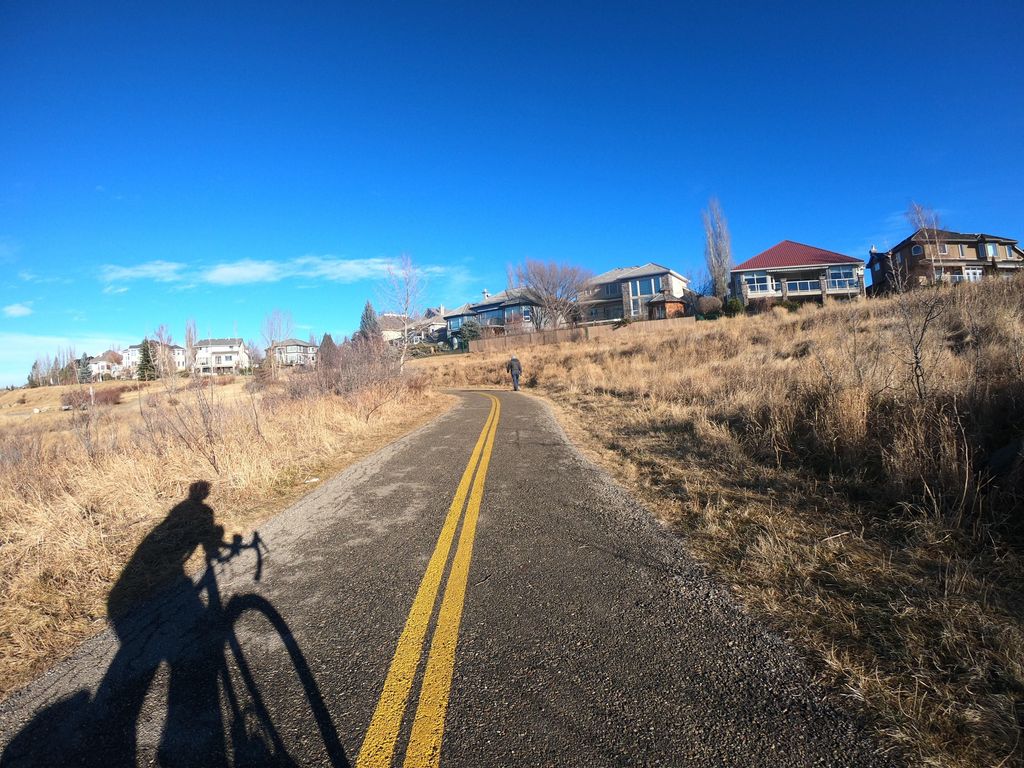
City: calgary